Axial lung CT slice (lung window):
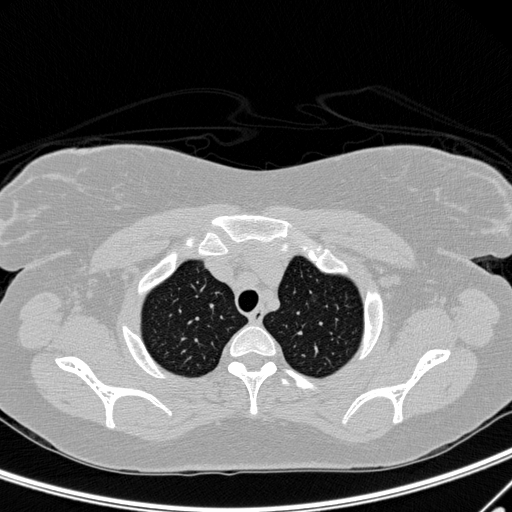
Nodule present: no